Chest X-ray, AP view. Patient: 45 years old, sex F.
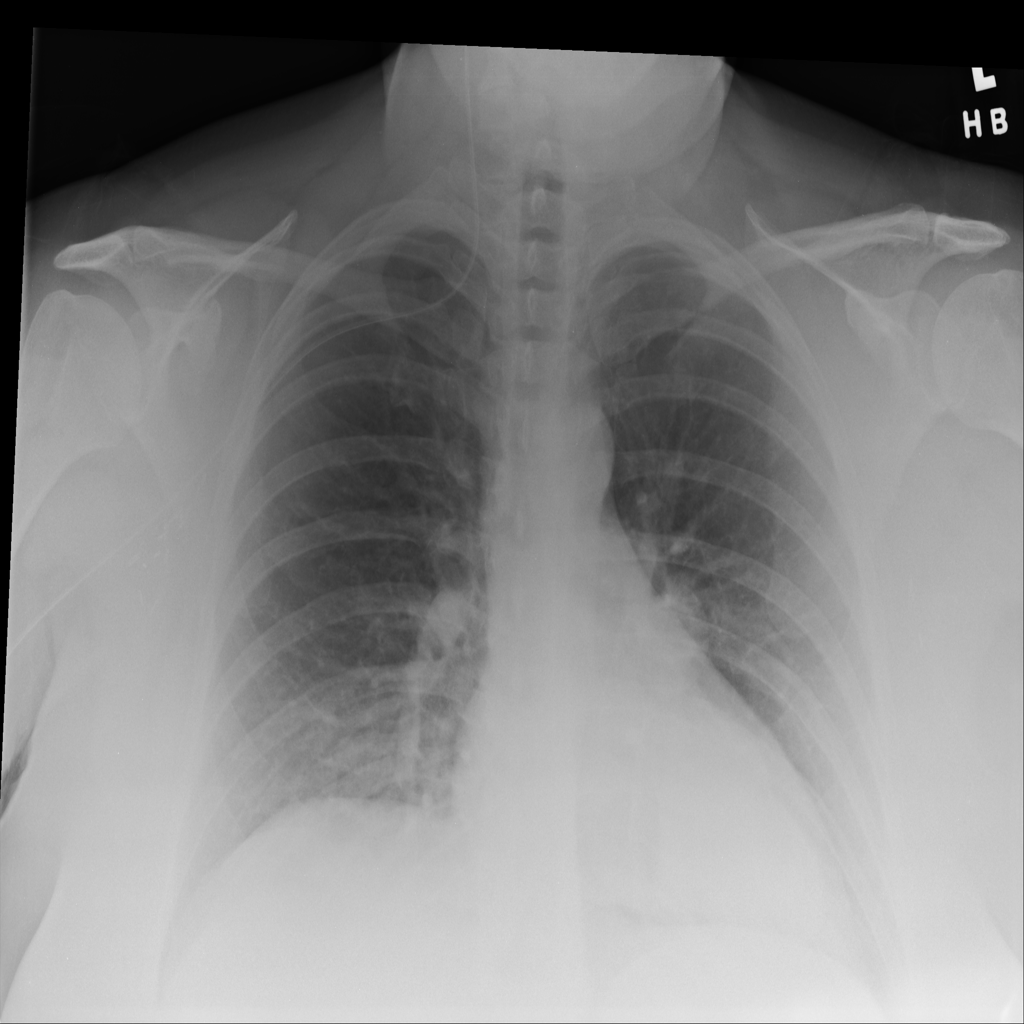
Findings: Mass